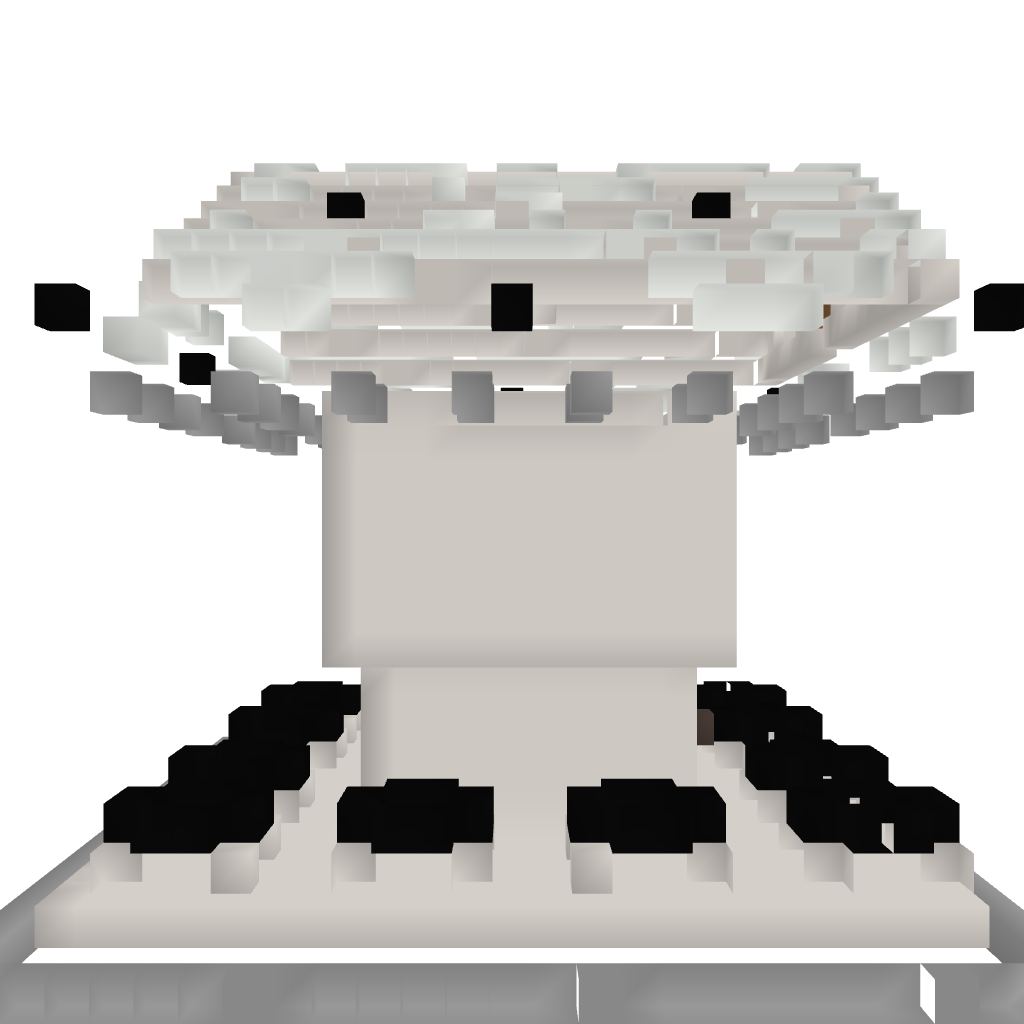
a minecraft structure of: Templo Romano